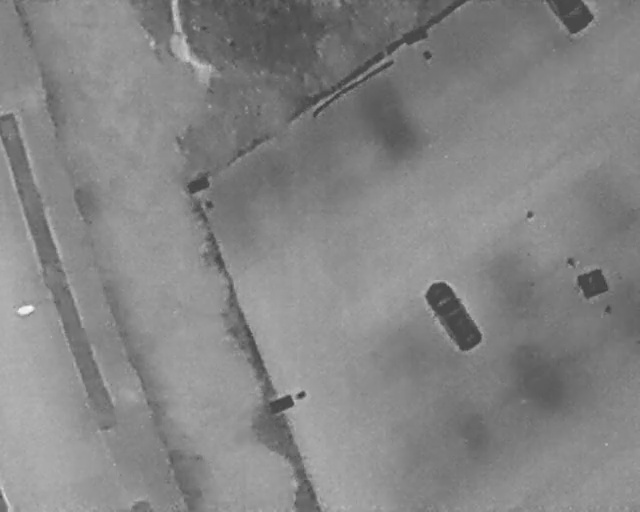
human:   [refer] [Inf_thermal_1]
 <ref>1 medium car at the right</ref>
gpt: <box>[[64, 58, 76, 64, 148]]</box>